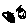
Label: star